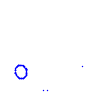
Particle: kaon